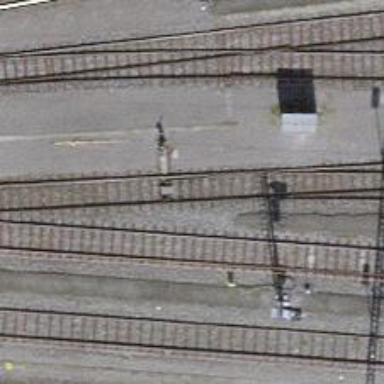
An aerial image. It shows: Railway switch.